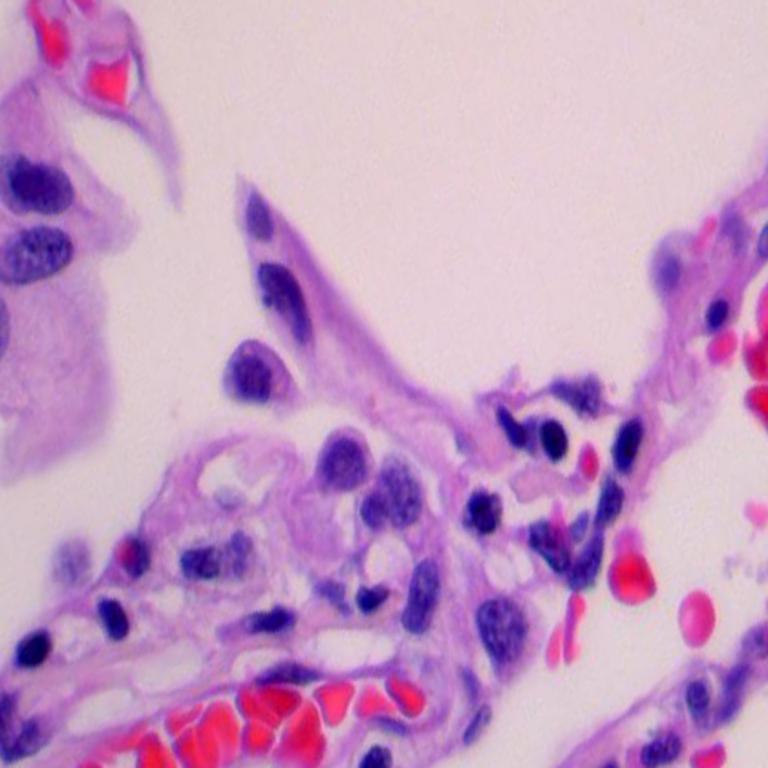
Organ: lung
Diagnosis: benign